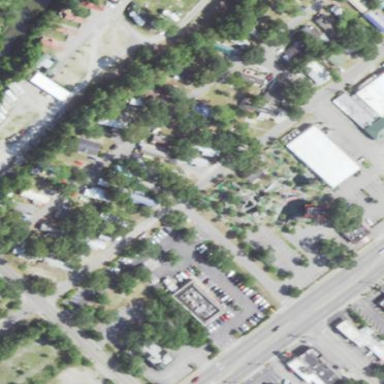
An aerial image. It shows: Miniature golf leisure land.